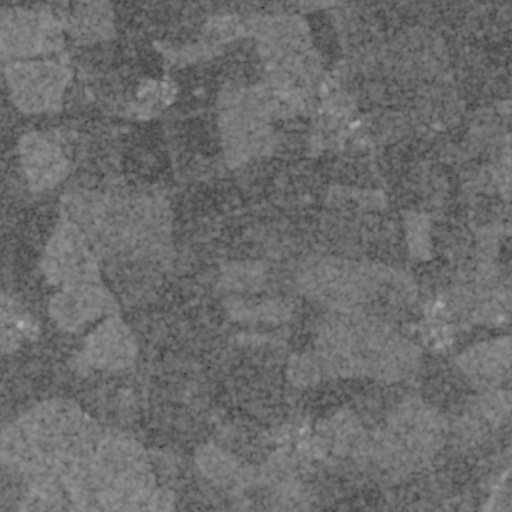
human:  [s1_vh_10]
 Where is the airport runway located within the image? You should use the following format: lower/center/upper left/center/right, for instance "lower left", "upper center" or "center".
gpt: The airport runway is located in the upper left of the image.
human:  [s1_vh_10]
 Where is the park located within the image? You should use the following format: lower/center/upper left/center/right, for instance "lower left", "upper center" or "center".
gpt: The park is located in the upper right of the image.
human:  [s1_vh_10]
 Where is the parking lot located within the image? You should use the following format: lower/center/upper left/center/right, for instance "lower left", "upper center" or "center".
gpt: The parking lot is located in the upper center of the image.
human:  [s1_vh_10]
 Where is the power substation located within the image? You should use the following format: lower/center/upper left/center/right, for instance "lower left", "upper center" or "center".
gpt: The power substation is located in the upper right of the image.
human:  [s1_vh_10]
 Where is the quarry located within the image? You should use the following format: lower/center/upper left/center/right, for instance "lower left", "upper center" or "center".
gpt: The quarry is located in the lower right of the image.
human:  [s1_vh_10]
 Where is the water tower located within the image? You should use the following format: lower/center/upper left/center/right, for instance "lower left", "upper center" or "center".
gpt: The water tower is located in the upper center of the image.
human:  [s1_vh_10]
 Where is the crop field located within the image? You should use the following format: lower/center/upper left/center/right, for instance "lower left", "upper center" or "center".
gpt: There is no crop field in the image.

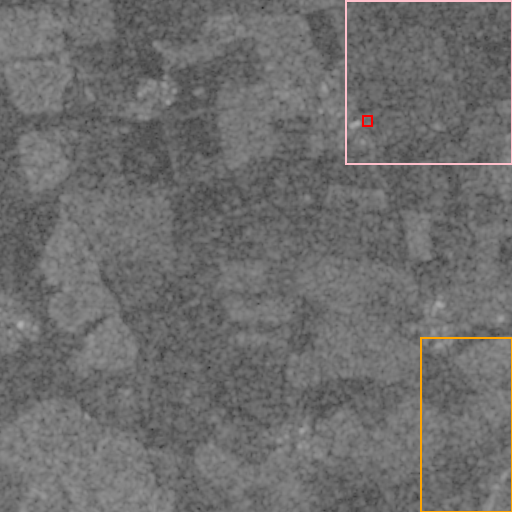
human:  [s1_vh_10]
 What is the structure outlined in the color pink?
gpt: The structure outlined in pink is a crop field.
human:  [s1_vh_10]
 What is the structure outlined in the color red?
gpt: The structure outlined in red is a park.
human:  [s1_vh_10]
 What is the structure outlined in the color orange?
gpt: The structure outlined in orange is a quarry.
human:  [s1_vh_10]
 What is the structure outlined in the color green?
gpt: There is no green outline.